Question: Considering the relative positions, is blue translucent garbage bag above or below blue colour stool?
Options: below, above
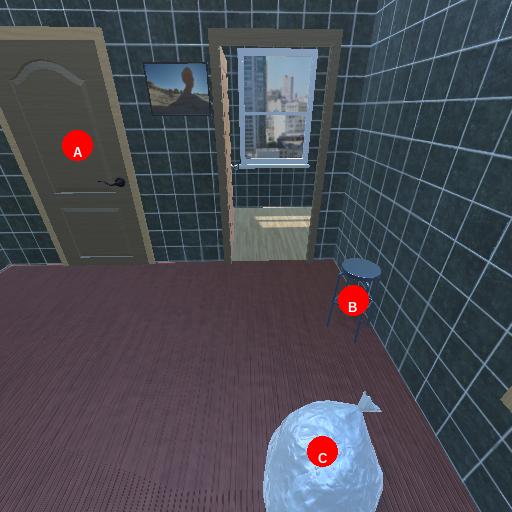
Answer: below